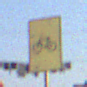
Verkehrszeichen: RadverkehrOhnePfeilsymbol
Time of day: MorningAfternoon
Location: Outdoor (Urban)
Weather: Clear
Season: NotSpecified
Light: Natural